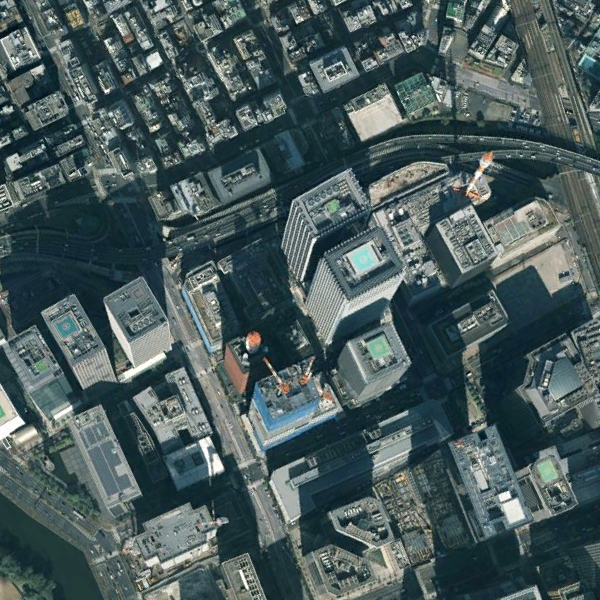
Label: Commercial